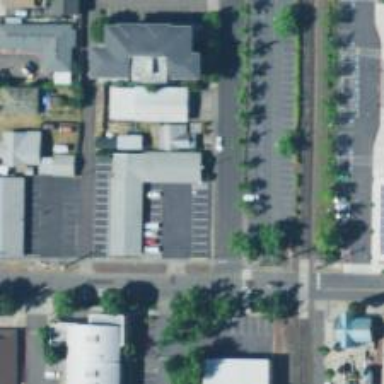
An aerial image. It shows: Parking space is available.